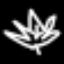
Label: leaf